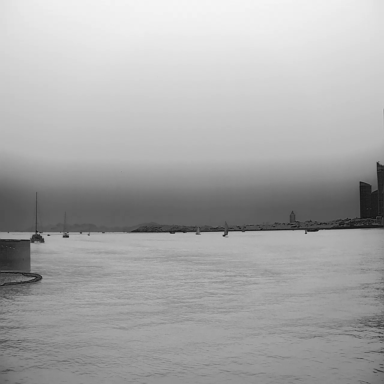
There are seven canoes in the infrared image.